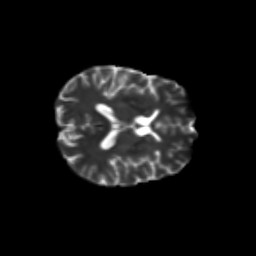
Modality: T2w
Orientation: axial
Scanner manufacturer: siemens
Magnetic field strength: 3 T
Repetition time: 9.2 s
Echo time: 0.084 s